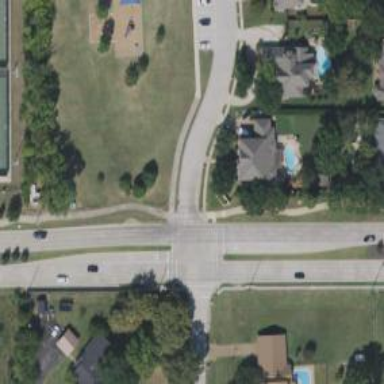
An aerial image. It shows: Marked crossing on footway.